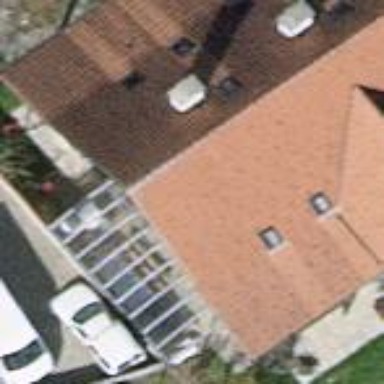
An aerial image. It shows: Building with gabled roof in dark salmon color. The roof is oriented across the building.